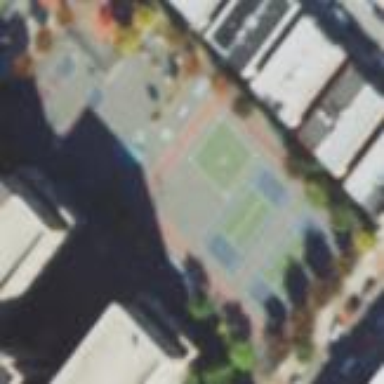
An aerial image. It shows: Schoolyard with asphalt surface.